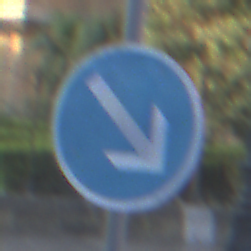
Verkehrszeichen: VorgeschriebeneVorbeifahrtRechts
Umgebung: Outdoor, Urban
Tageszeit: SunriseSunset
Wetter: PartlyCloudy
Licht: Natural
Jahreszeit: NotSpecified
Kontrast: LowContrast